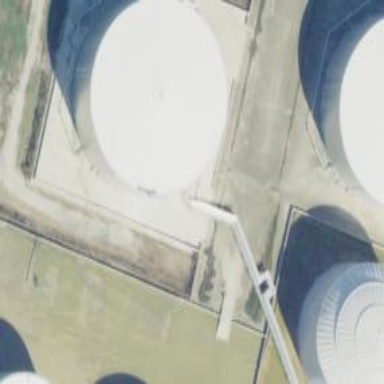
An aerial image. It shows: Storage tank building.